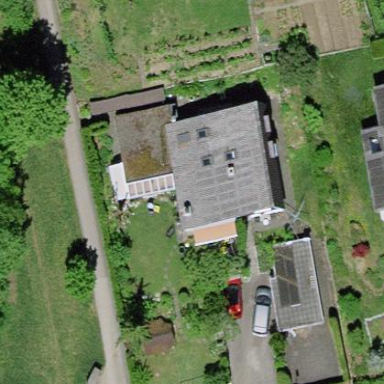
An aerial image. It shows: Simple and straightforward house.